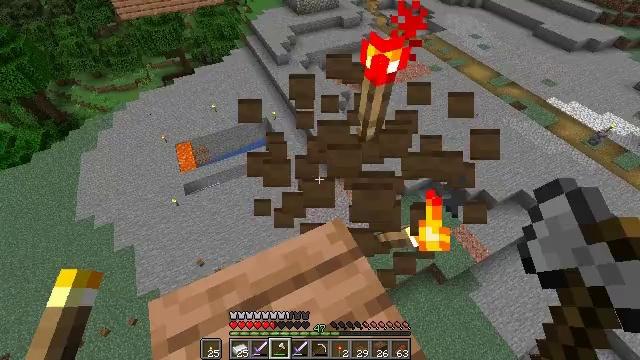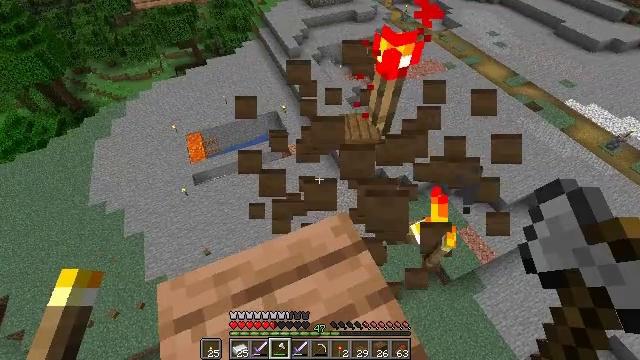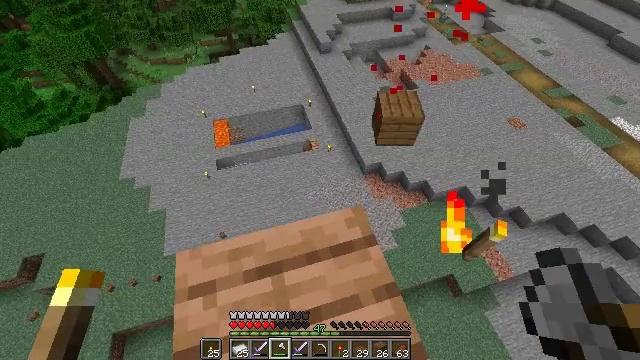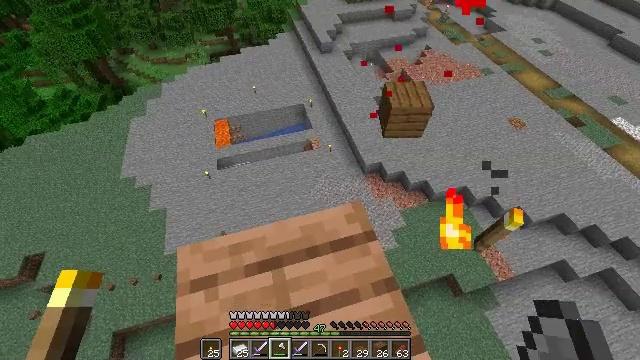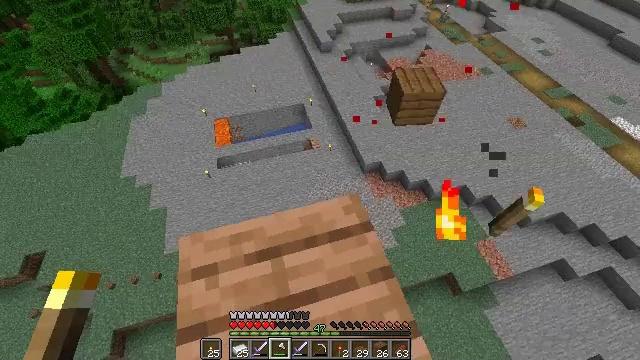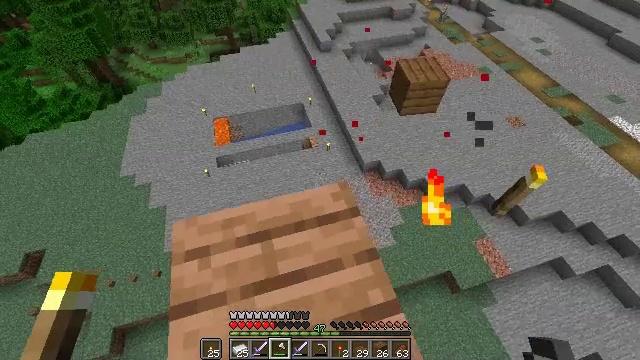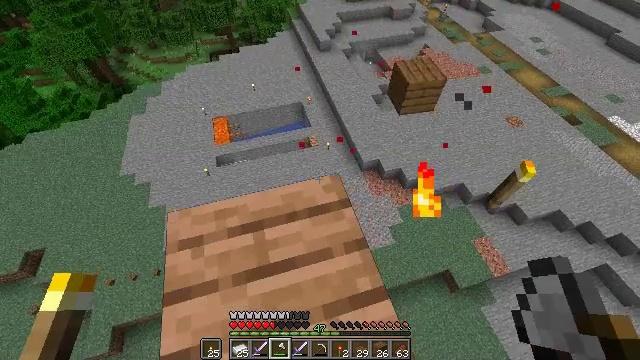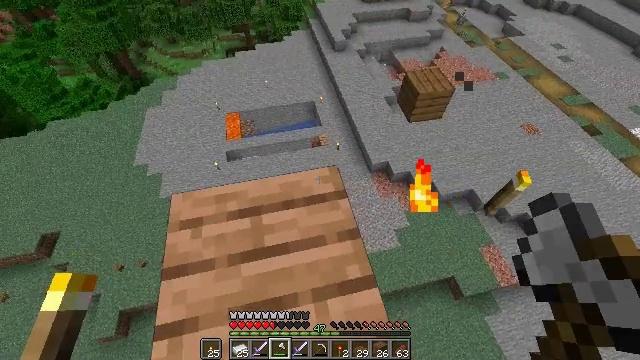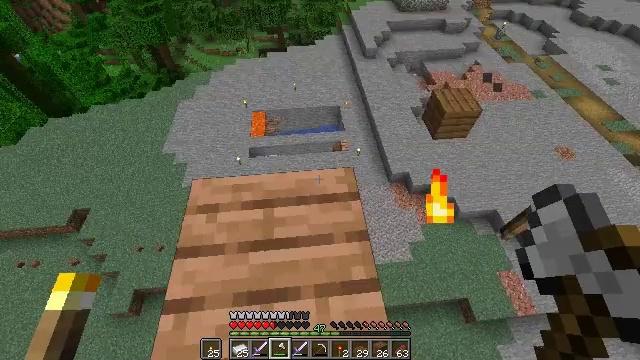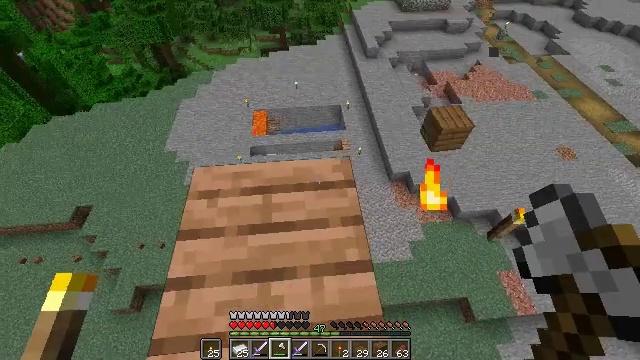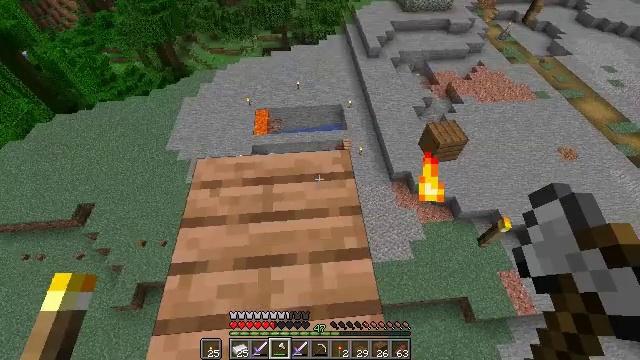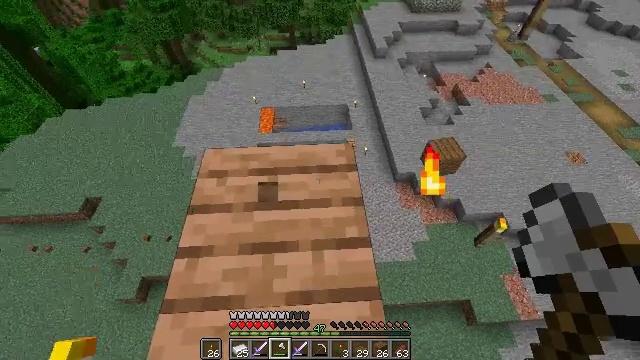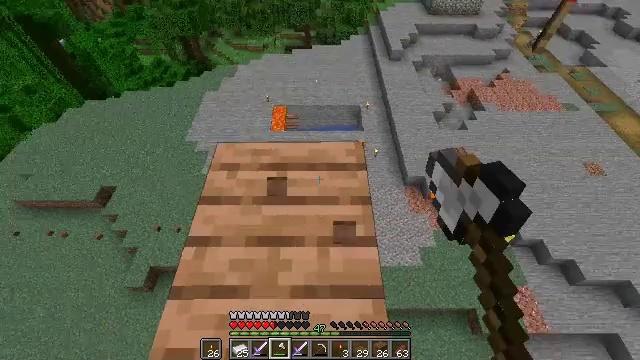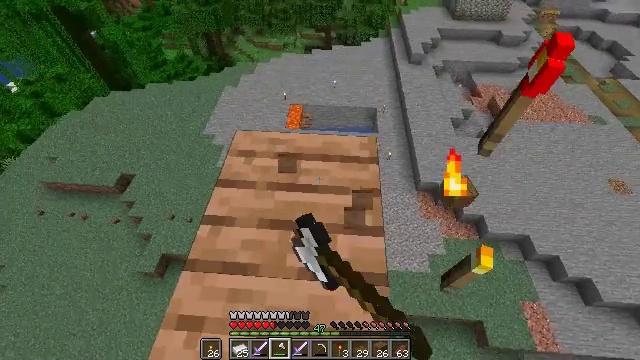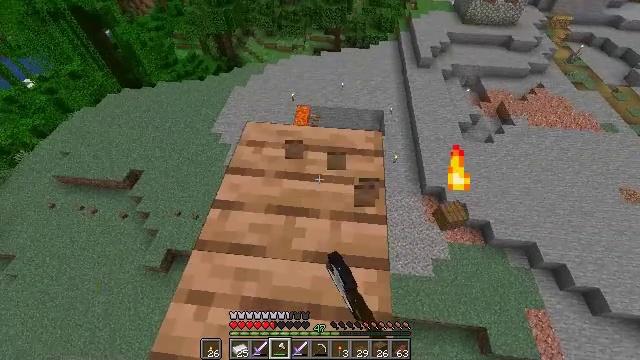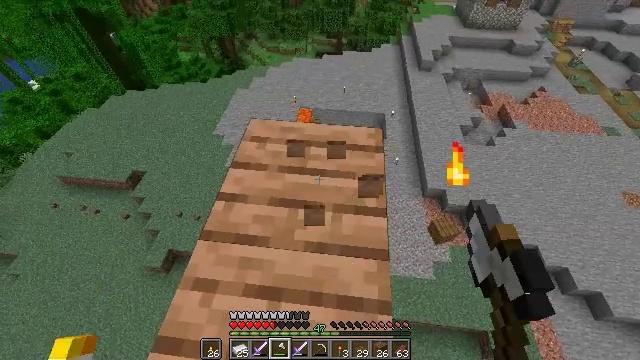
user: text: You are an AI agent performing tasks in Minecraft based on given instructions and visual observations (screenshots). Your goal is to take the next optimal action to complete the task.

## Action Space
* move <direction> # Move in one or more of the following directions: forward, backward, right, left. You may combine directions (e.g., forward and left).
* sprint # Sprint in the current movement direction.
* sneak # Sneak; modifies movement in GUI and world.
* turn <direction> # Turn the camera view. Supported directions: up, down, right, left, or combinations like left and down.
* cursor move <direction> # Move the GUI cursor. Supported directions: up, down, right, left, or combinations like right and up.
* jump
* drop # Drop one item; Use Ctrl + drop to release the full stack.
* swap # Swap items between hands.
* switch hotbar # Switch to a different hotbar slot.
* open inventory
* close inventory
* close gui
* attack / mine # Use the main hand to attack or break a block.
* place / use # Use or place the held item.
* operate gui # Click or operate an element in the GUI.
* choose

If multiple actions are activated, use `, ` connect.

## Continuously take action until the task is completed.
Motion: motion action
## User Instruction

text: Attack the jungle planks to collect them.
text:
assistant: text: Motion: move back, sneak, turn left and down, attack / mine
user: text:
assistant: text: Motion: move back, sneak, turn left
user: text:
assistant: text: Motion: move back, sneak
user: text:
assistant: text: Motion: move back and move right, sneak
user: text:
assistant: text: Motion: move back and move right, sneak
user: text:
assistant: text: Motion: move back and move right, sneak
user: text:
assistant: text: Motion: move back and move right, sneak, turn left
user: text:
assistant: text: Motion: move back, sneak, turn left
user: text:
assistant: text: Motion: move back, sneak
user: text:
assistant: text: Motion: move back, sneak
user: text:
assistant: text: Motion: move back, sneak, turn left, attack / mine
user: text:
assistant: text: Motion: move back, sneak, turn left, attack / mine
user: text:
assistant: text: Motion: move back, sneak, turn left, attack / mine
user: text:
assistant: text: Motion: move back, sneak, turn left, attack / mine
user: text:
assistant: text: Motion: move back, sneak, attack / mine
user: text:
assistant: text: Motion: sneak, turn up, attack / mine
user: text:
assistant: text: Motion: sneak, turn up, attack / mine
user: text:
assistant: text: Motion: sneak, attack / mine
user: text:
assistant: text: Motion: sneak, attack / mine
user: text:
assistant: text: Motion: sneak, attack / mine
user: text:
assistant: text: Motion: move back, sneak, attack / mine
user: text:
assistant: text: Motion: move back, sneak, attack / mine
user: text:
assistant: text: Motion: move back and move left, sneak, attack / mine
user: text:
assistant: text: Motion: move back, sneak, attack / mine
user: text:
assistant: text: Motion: move back, sneak, turn right, attack / mine
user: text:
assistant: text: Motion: move back, sneak, turn right, attack / mine
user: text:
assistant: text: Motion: move back, sneak, attack / mine
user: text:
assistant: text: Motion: move back, sneak, attack / mine
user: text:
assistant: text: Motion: move back, sneak, attack / mine
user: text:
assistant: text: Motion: move back, sneak, attack / mine